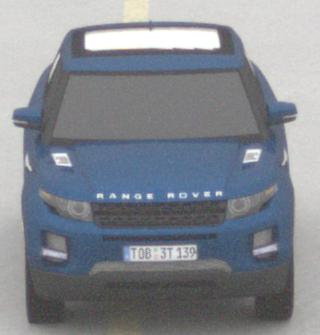
Make: Land Rover
Model: Range Rover Evoque 2.0 Si4
Detailed model: Range Rover Evoque (I)
Model produced from: 2011/08
Model produced until: 2013/11
Doors: 5
Color: blue
Road condition: dry road
Daytime: midday
Contrast: low contrast